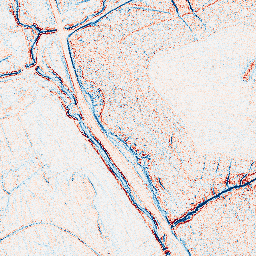
Category: edge_preserving
Decomposition family: anisotropic_diffusion
Decomposition parameters: iterations: 5
kappa: 10
gamma: 0.05
Upsampling method: fft_zeropad
Upsampling parameters: scale: 2
Upsampling scale: 2